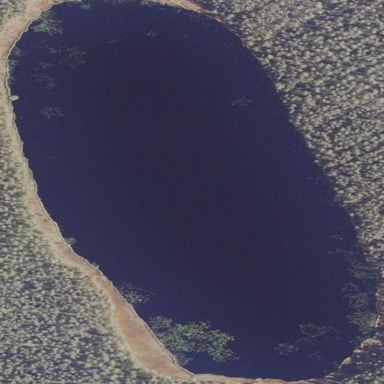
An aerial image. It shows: Peaceful pond surrounded by nature.